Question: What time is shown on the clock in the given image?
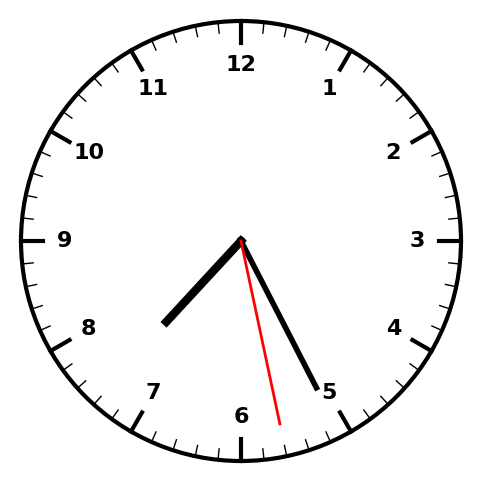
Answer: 07:25:28